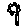
Label: flower